Question: I'm tackling a problem relating to sharing on facebook, please help me do it.
In my app, a list of video, photo posted by my friends (facebook) appear and I want to add a share button for that. How can I do that?
I can implement a posting method for external picture (another website, not facebook) but only thumbnail will appear, and text doesn't appear like sharing on web browser (big picture, gray vertical line on the left).
the attached image is to represent for sharing post that I want.
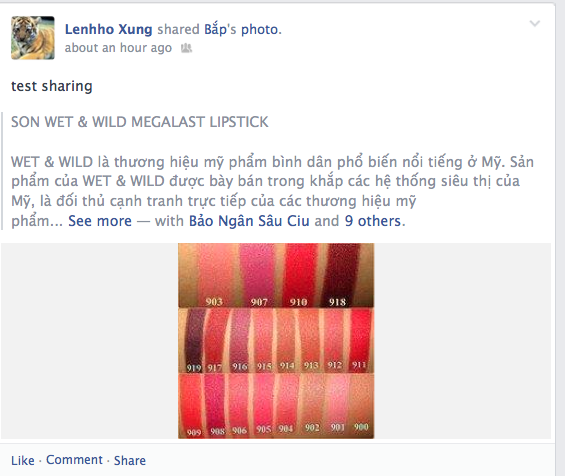
Answer: Finally, after searching around and testing, I found the solution:
- use grapth api: me/feed
- possible parameters: message and link; link points to the page containing photo/video u want to share while message is your custom message.